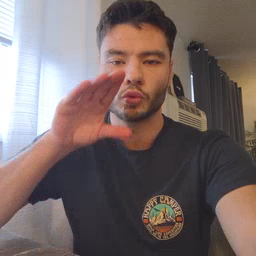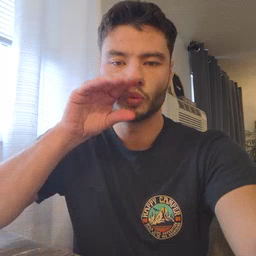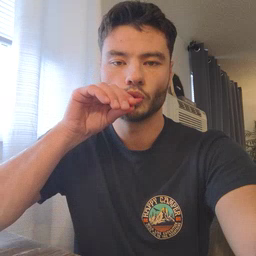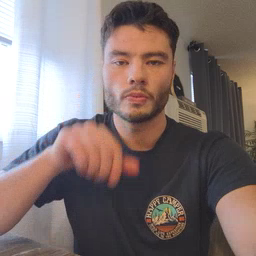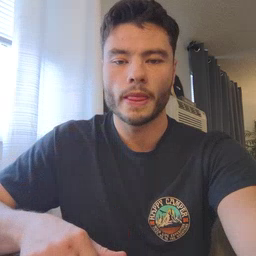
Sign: goose